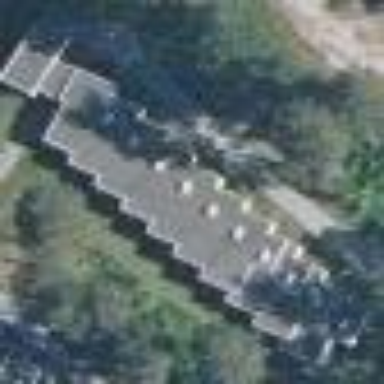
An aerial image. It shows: Terrace building.